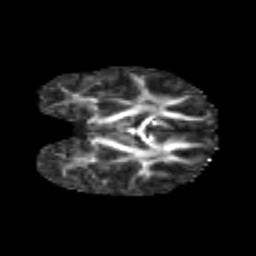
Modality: FA
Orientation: coronal
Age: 6
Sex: female
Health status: healthy